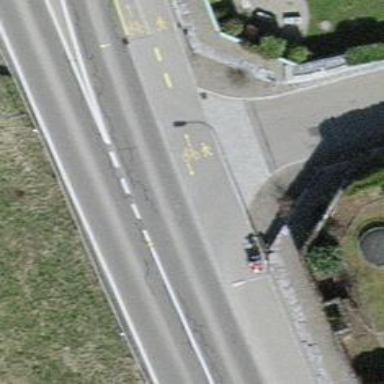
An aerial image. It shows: Residential road with asphalt surface.